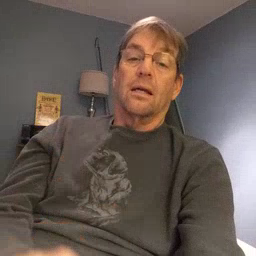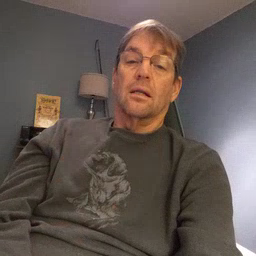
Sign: hide